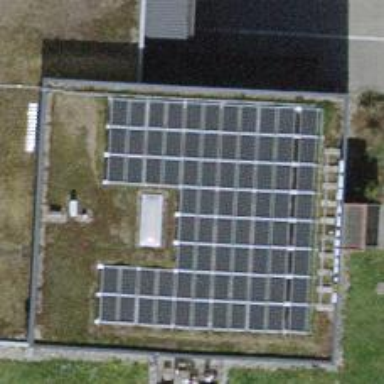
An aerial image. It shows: Solar power generator using photovoltaic panels.